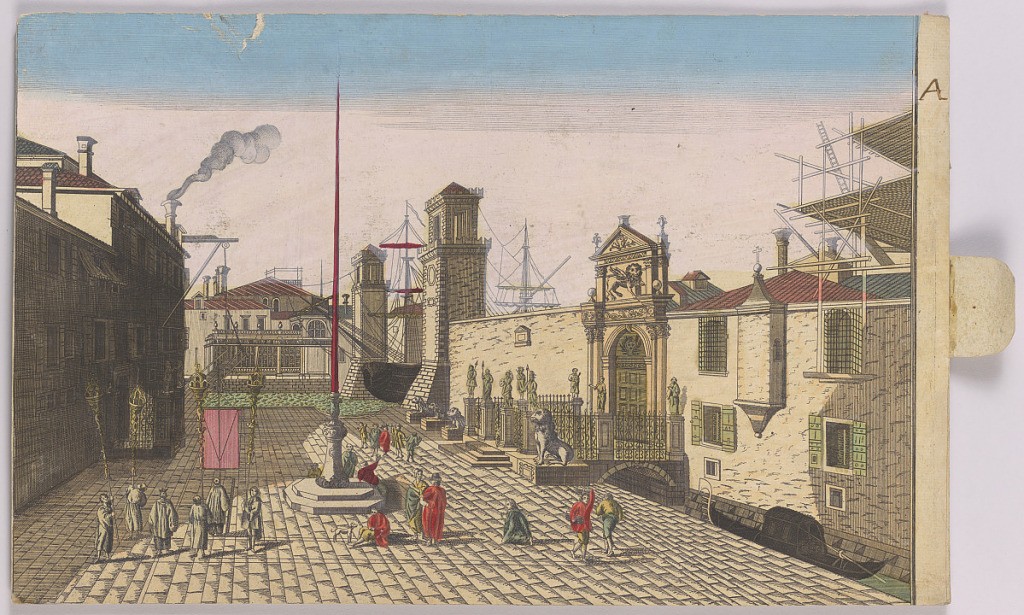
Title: Peep-Show Print
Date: mid-18th century
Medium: Engraving and brush and wash on paper
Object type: Print
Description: Peep-show print